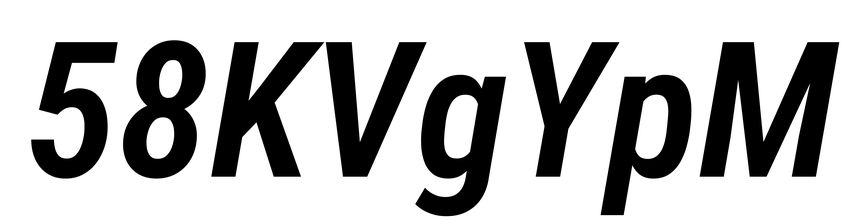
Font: Roboto-Italic_Condensed_SemiBold_Italic